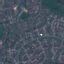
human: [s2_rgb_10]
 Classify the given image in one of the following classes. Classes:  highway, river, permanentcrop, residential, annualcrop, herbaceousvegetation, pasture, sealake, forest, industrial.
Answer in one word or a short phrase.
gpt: Residential